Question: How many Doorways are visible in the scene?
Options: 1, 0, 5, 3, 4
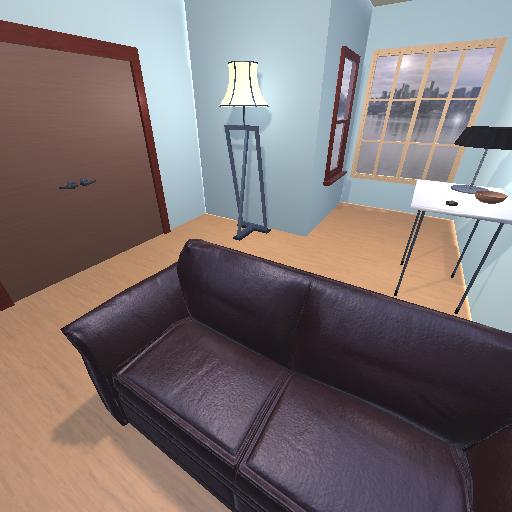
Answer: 1